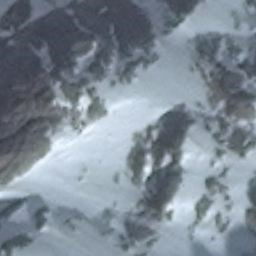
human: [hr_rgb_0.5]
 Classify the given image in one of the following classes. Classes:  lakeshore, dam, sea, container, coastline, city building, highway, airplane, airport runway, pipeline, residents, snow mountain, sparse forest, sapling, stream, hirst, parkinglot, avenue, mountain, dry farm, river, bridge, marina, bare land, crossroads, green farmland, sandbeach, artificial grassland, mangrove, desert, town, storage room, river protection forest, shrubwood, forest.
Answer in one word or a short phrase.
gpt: snow mountain